Aerial crown-view tile of a tropical tree (Barro Colorado Island, Panama), acquired 20240918:
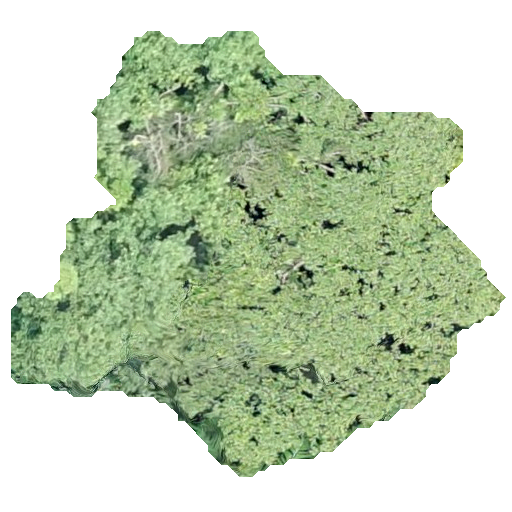
Species: Hieronyma alchorneoides
GBIF accepted scientific name: Hieronyma alchorneoides
Crown area: 215.287 m²